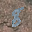
Label: 8